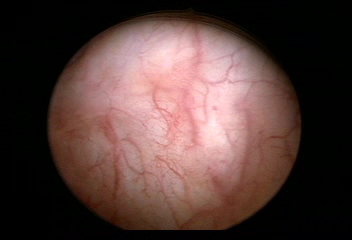
Modality: WLC
Class: Normal mucosa
Bladder cancer association: No